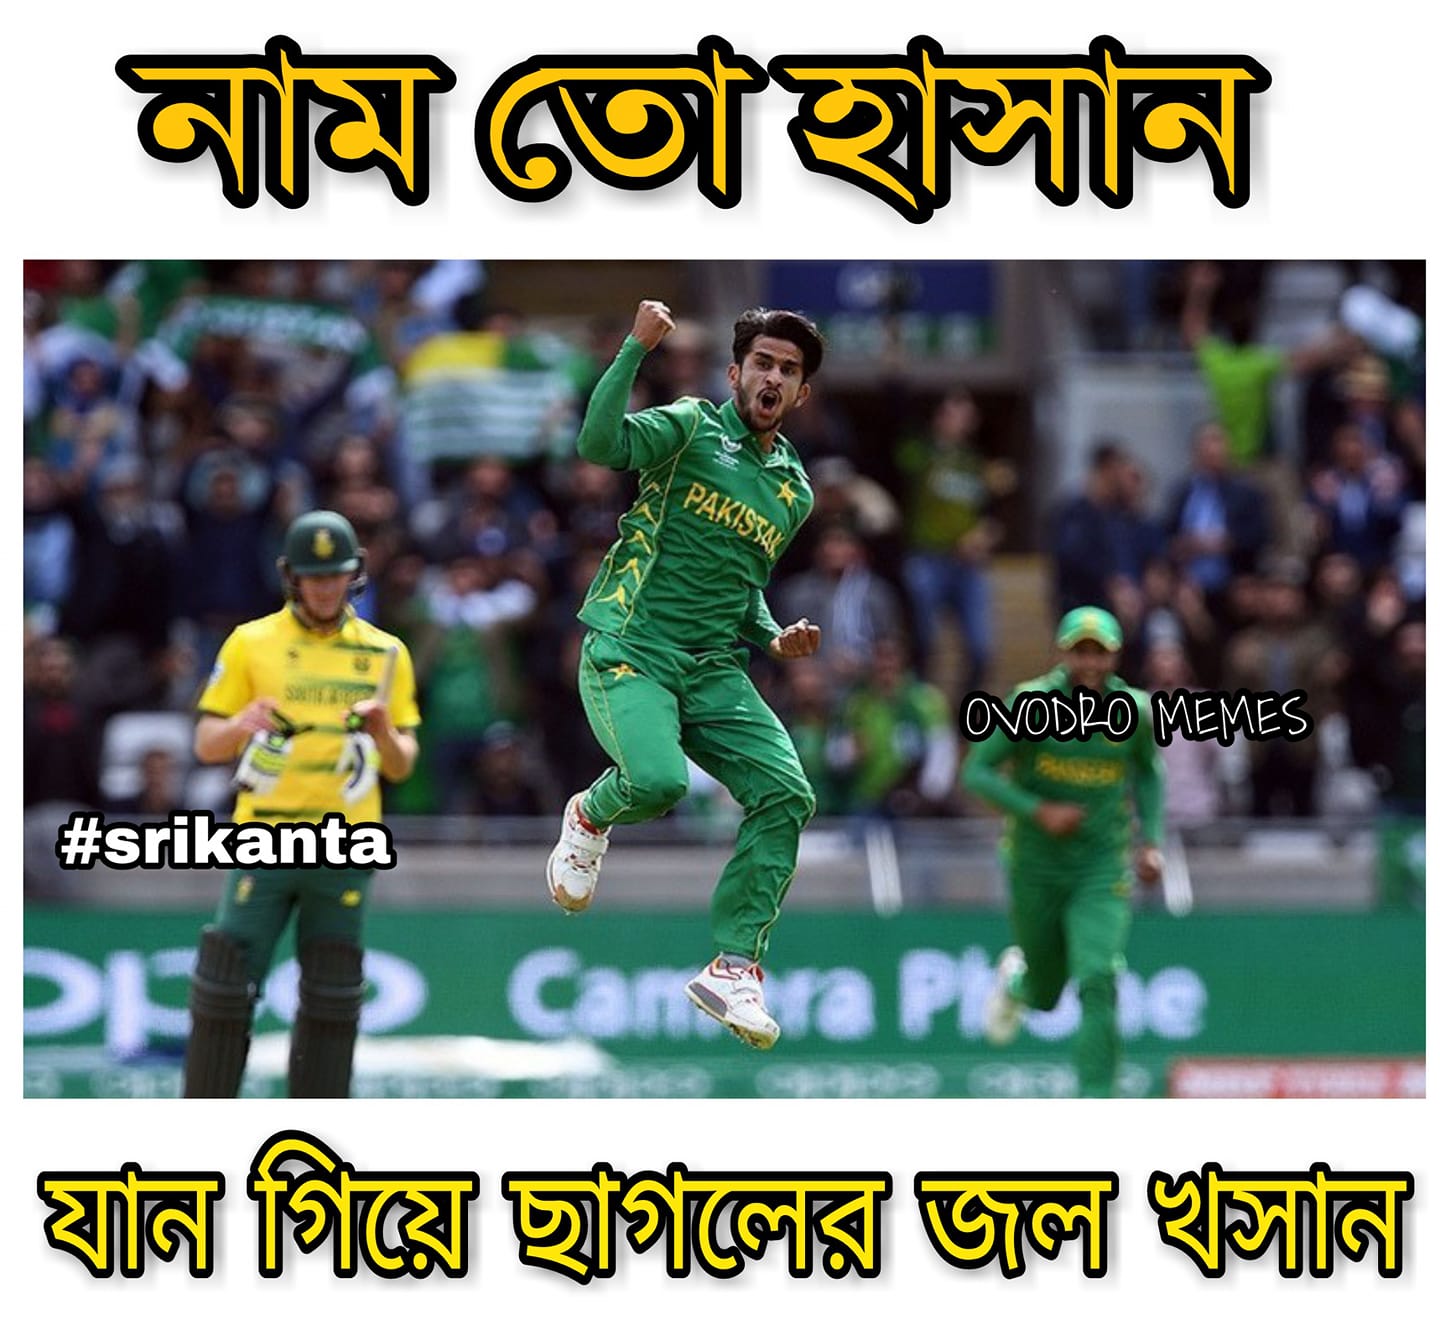
Caption: নাম তো হাসান   যান গিয়ে ছাগলের জ্বল খসান
Label: hate